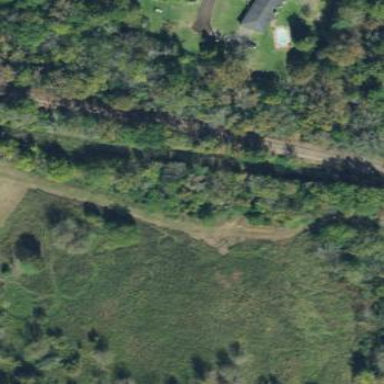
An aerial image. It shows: Mixed woodland area with variety of leaf types and cycles.